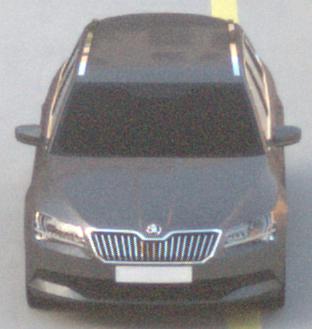
Make: Skoda
Model: Superb Combi 1.4 TSI
Detailed model: Superb (III) Combi
Model produced from: 2015/09
Model produced until: 2018/06
Doors: 5
Color: gray
Road condition: dry road
Daytime: sunrise or sunset
Contrast: low contrast